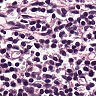
Metastatic tissue present: no